Question: I am sure I am using incorrect terminology, but hopefully you can grasp my meaning. I am working with Spyder python 2.7, and I have somehow lost my "output" window. I attached a screen shot. Formerly, there was a window, that, after having run my code, gave me the results of my code. How do I get this window back? I went to the view options, but had no such luck.

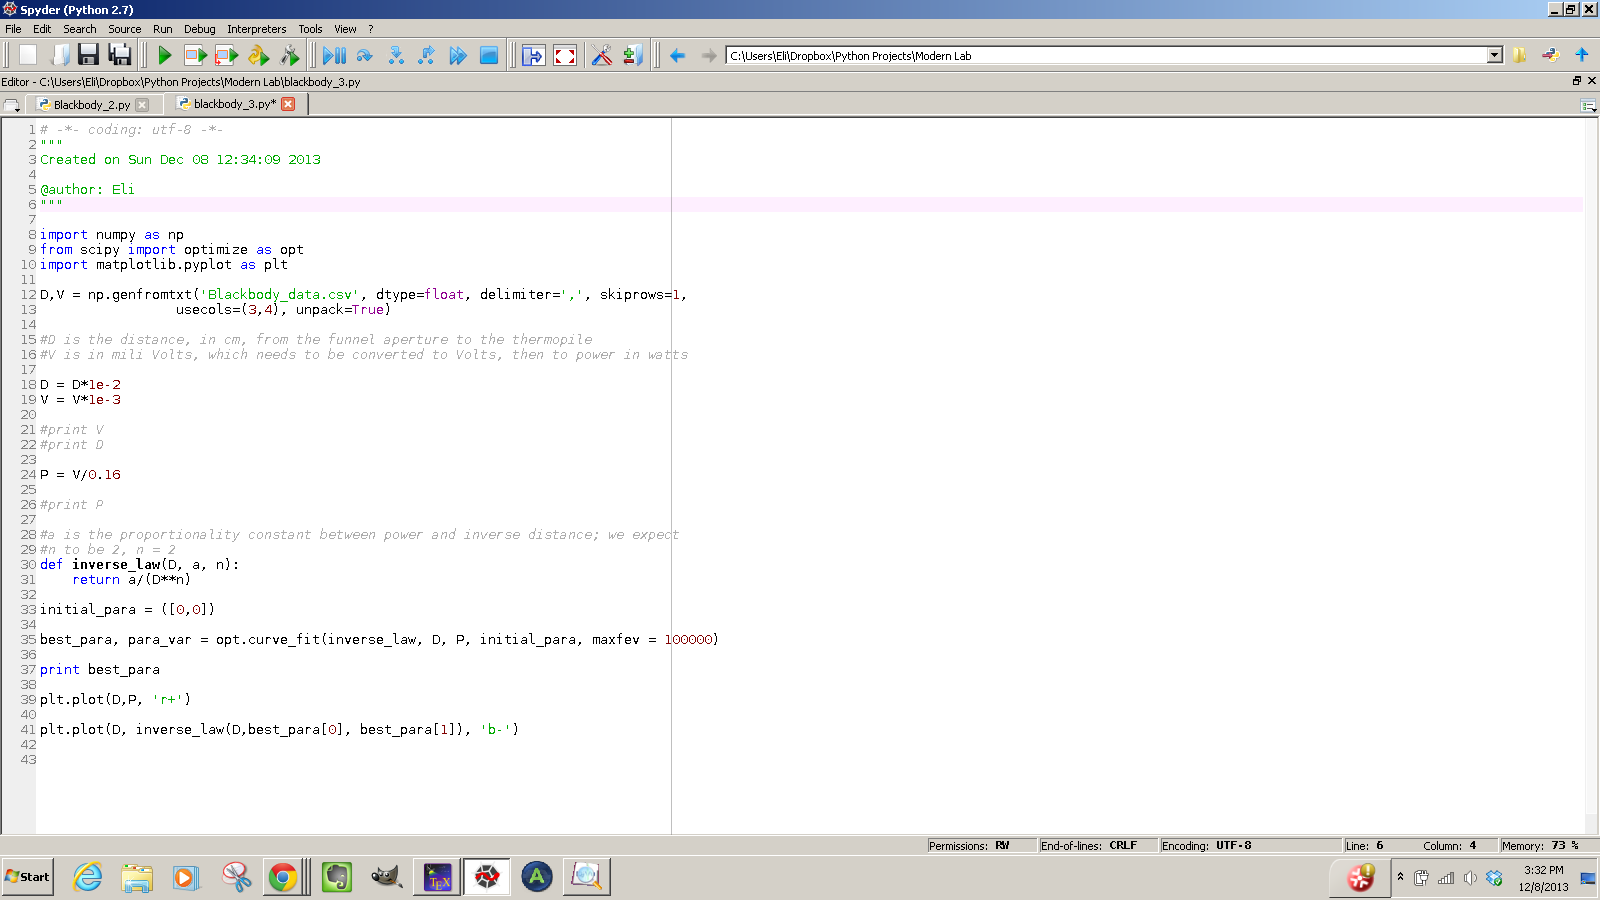
Answer: () You have two options to make your console back (that's the right name of what you called as :)
1. Go to the View Menu and there from to Windows and toolbars and select either Console or IPython console.
2. If this doesn't solve your problem, just open a Windows terminal (i.e. cmd.exe from the Start > Run Window menu) and in it run this comnmand: spyder --reset
and then restart Spyder again. That should solve your problem for sure.